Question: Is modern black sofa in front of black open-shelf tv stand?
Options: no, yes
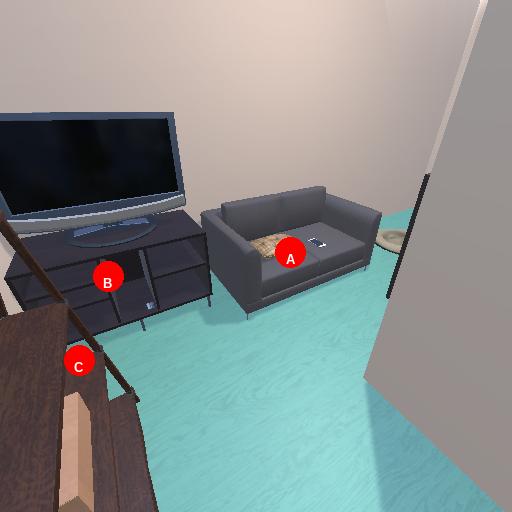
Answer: no